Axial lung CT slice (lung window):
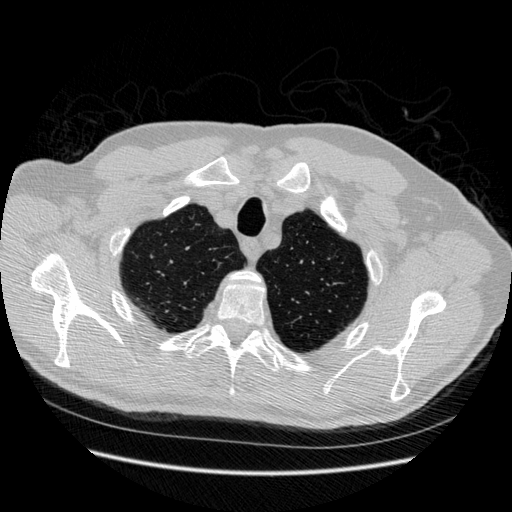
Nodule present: no